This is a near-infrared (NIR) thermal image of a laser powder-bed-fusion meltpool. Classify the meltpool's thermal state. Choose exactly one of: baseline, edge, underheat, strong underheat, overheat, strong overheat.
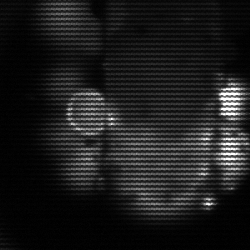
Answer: strong underheat